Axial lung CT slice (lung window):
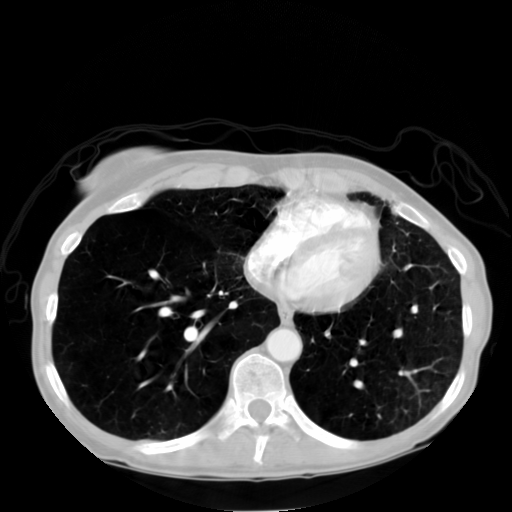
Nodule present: no